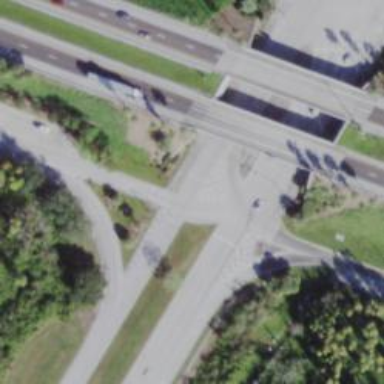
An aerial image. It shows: Asphalt motorway link with diamond junction.